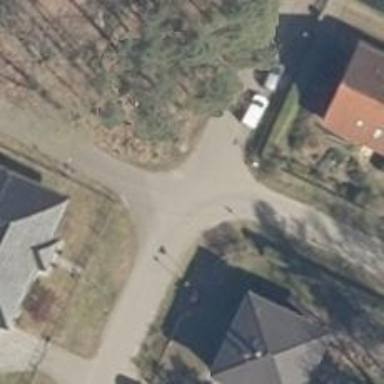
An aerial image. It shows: Asphalt road in residential area with opposite cycleway.